Question: I'm using the Jssor Slider in "Different Size Images Slider" scenario.
I want to add a border-image (wooden frame for paintings) to each image.
all the images take the correct width & height (including the border size + image size), but none of container Divs takes the correct dimensions and therefore bottom of image will always be truncated..!

How can i add the hidden height to container Divs?
'''
<style>
#slider {
text-align: center;
margin: 0 auto;
width: 100%;
max-width: 980px;
padding: 0;
margin-top: 10px;
margin-bottom: 20px;
}
#sld {
padding-top: 10px;
padding-bottom: 10px;
}
#sld img {
border: 20px solid #f4be52;
border-image-source: url('http://codeitdown.com/samples/wooden_frame.jpg');
border-image-slice: 50 65;
}
</style>
<section id="slider">
<div id="sld" style="position: relative; top: 0; left: 0; width: 600px; height: 500px; margin: 0 auto; display: block; overflow: hidden;">
<!-- Loading Screen -->
<div data-u="loading" style="position: absolute; top: 0; left: 0;">
<div style="filter: alpha(opacity=70); opacity: 0.7; position: absolute; display: block; background-color: #000; top: 0; left: 0; width: 100%; height: 100%;">
</div>
<div style="position: absolute; display: block; background: url(/images/loading2.gif) no-repeat center center; top: 0; left: 0; width: 100%; height: 100%;">
</div>
</div>
<!-- Slides Container -->
<div data-u="slides" id="divSlides" style="cursor: move; position: absolute; overflow: hidden; width: 600px; height: 500px; left: 0; top: 0;">
<div>
<a u="image" href="#">
<img src="../paint/03.jpg" /></a>
</div>
<div>
<a u="image" href="#">
<img src="../paint/01.jpg" /></a>
</div>
<div>
<a u="image" href="#">
<img src="../paint/07.jpg" /></a>
</div>
</div>
</div>
</section>
<script type="text/javascript">
(function ($) {
var options = { $AutoPlay: false, $FillMode: 1 };
var sld1 = new $JssorSlider$('sld', options);
function ScaleSlider() {
var parentWidth = sld1.$Elmt.parentNode.clientWidth;
if (parentWidth)
sld1.$ScaleWidth(Math.min(parentWidth, 600));
else
window.setTimeout(ScaleSlider, 30);
}
ScaleSlider();
$(window).bind("load", ScaleSlider);
$(window).bind("resize", ScaleSlider);
$(window).bind("orientationchange", ScaleSlider);
})(jQuery);
</script>
'''
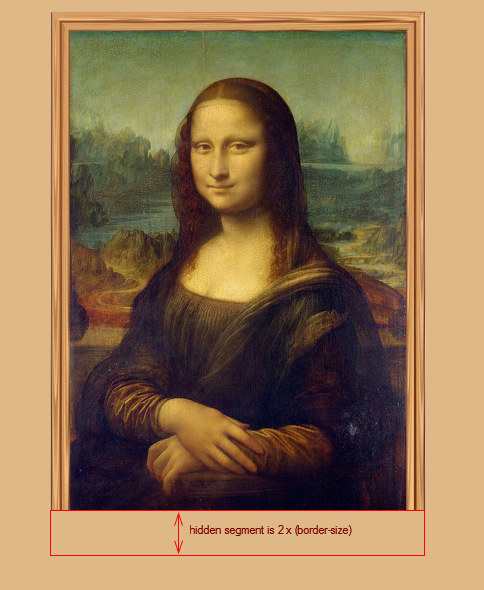
Answer: Please remove the following lines
'''
#sld {
padding-top: 10px;
padding-bottom: 10px;
}
'''
And add box-sizing as below
'''
#sld img {
border: 20px solid #f4be52;
border-image-source: url('http://codeitdown.com/samples/wooden_frame.jpg');
border-image-slice: 50 65;
box-sizing: border-box;
}
'''